Question: I am developing a website with Asp.net. I have a problem in the following code!
I want to use the DataSqlSource and a attached it to Gridview. I also have a drop down list for categorizing in that page. What i want is, to categorize the Gridview by drop down list. In this case in one condition, a condition must be omitted from the query(Step3_AddArticleType.Status = @Status). For example when the drop down list value is 'All', the mentioned condition must not be counting.
Can any body help me?
I don't know the structure of using that. Here is the code in my DataSqlSource:
'''
SELECT Step3_AddArticleType.ArticleType, Step3_AddArticleType.JournalName, Step5_AddTitle.FullTitle, Step3_AddArticleType.Status, Step3_AddArticleType.ArticleNum,
Step5_AddTitle.ArticleID, Step3_AddArticleType.ID, Step3_AddArticleType.Date, CONVERT(VARCHAR(10), Step3_AddArticleType.Date, 103) AS SubmissionDate
FROM Step3_AddArticleType
INNER JOIN Step5_AddTitle ON Step3_AddArticleType.ArticleID = Step5_AddTitle.ArticleID
WHERE (Step3_AddArticleType.CheckFinish = '0')
AND (Step3_AddArticleType.JournalName = @JournalName)
CASE
WHEN @Status<>'All' THEN
AND (Step3_AddArticleType.Status = @Status)
END
'''
Thank you so much
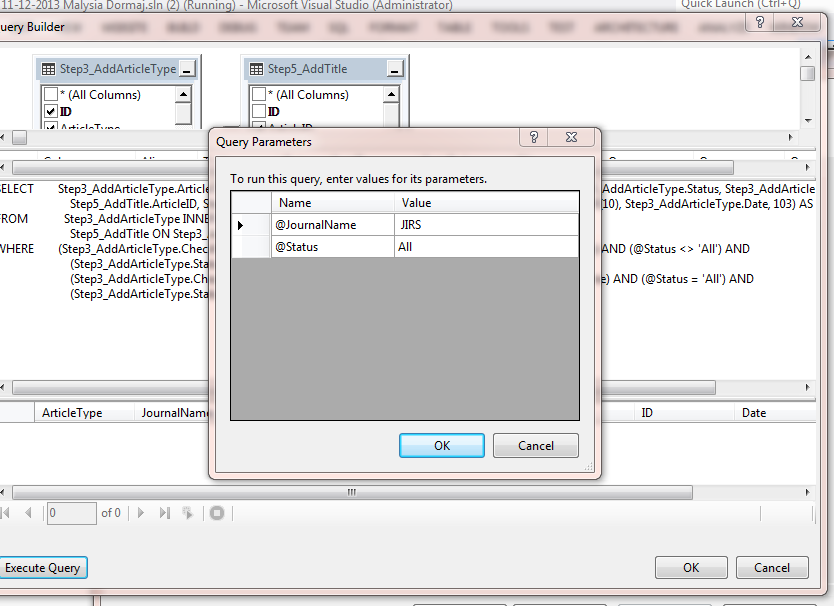
Answer: Your 'WHERE' condition should be like below. Put 'OR' between checking for all and a specific value:
'''
WHERE (Step3_AddArticleType.CheckFinish = '0') AND (Step3_AddArticleType.JournalName = @JournalName)
AND (@Status = 'All' OR Step3_AddArticleType.Status = @Status)
'''